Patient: sex M, age 64
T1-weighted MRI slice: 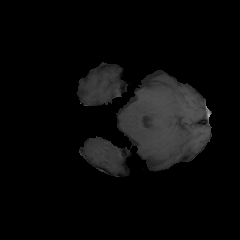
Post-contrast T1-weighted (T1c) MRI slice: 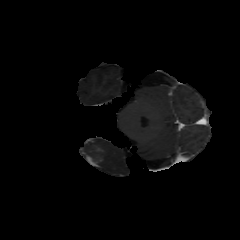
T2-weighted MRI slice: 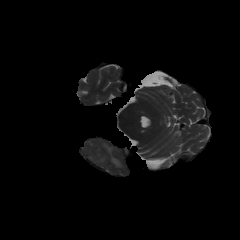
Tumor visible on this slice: yes
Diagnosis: Glioblastoma, IDH-wildtype
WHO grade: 4